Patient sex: F
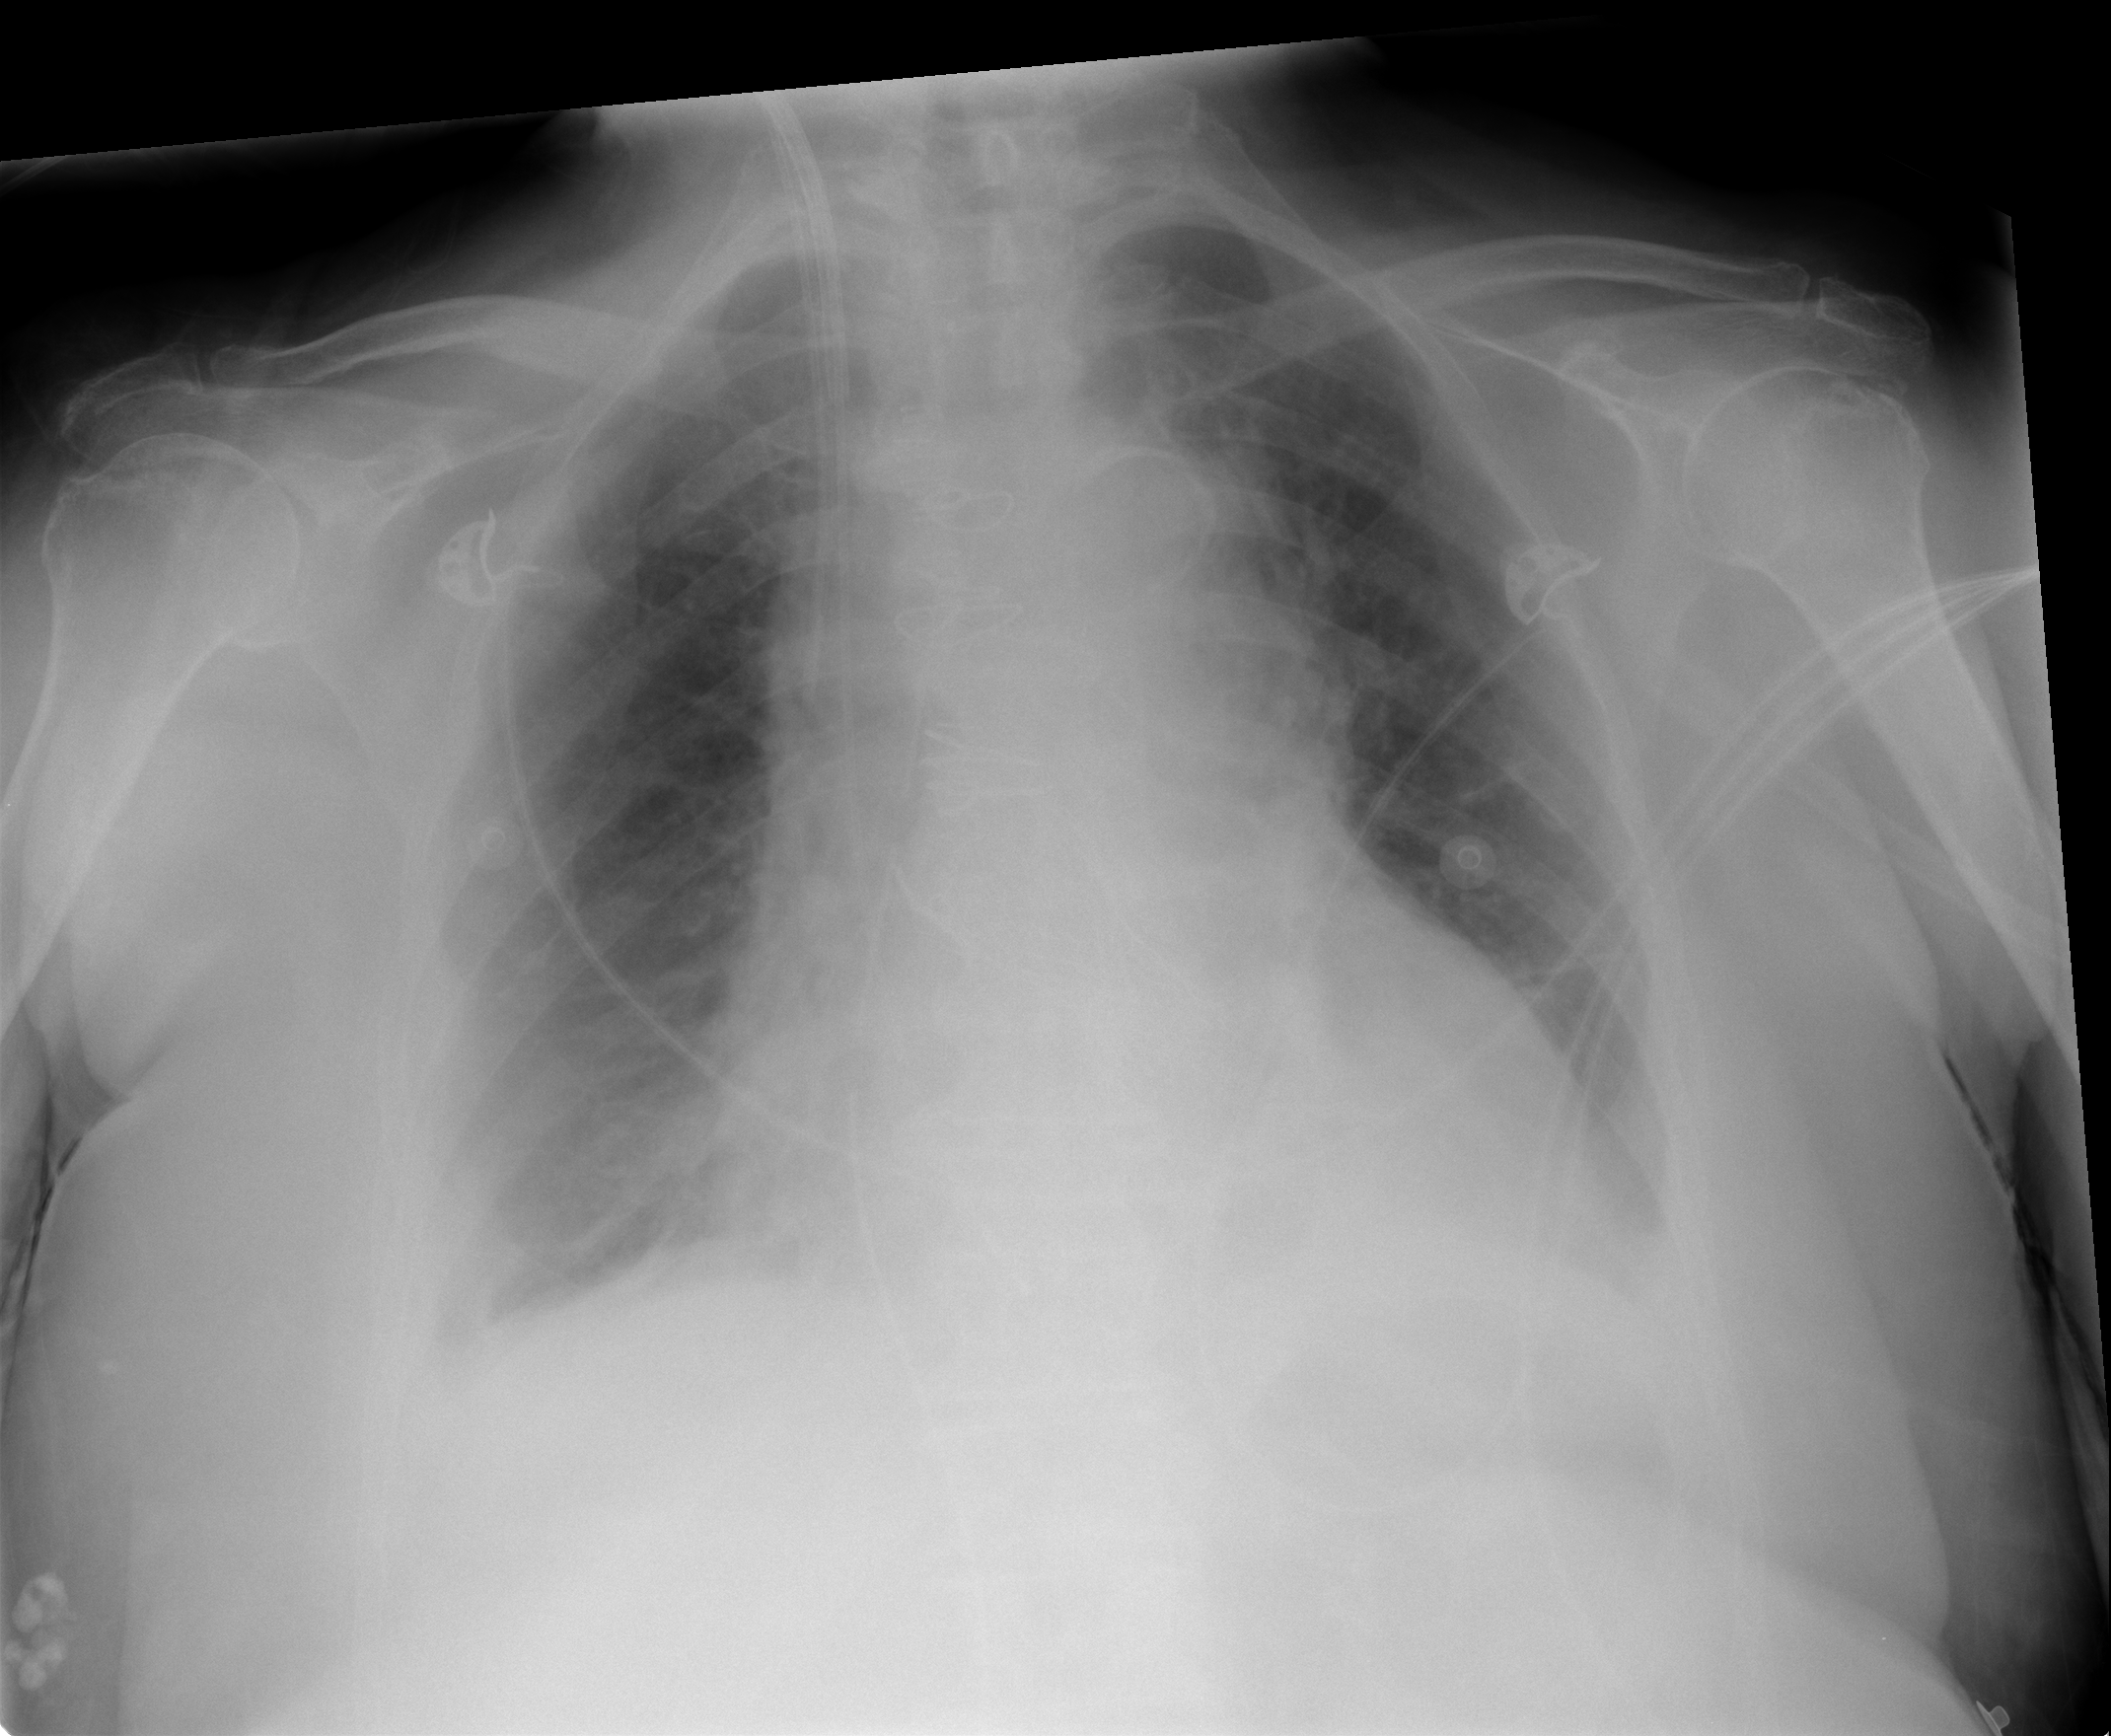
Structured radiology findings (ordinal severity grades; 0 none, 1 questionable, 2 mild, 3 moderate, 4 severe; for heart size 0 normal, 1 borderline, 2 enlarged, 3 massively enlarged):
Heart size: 3
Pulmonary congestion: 1
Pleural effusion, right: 2
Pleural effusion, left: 1
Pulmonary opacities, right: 0
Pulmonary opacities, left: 0
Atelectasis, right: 0
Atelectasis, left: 0